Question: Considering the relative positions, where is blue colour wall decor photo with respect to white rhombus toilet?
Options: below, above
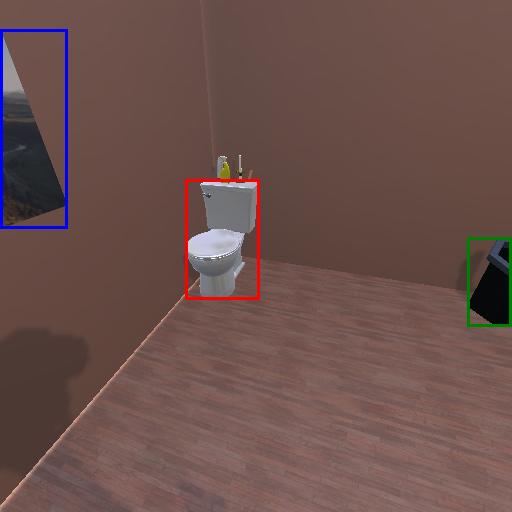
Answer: below